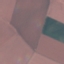
Land use / land cover class: AnnualCrop